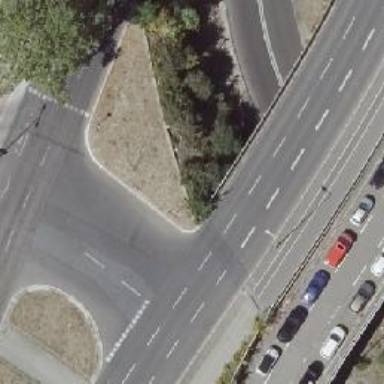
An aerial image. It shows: Secondary road with asphalt surface. There is cycle track on the right side.